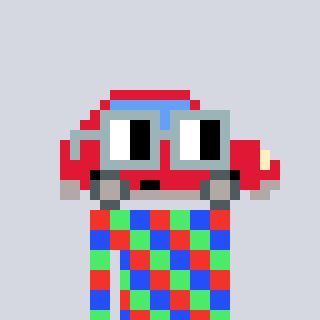
a pixel art character with square dark gray glasses, a car-shaped head and a hotbrown-colored body on a cool background